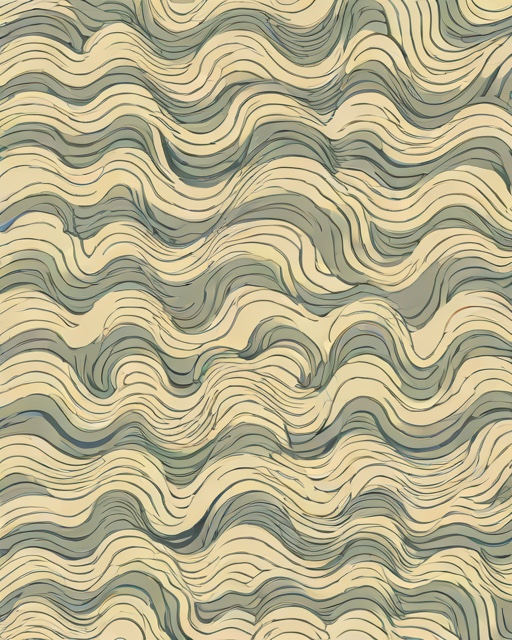
Category: Sympathy